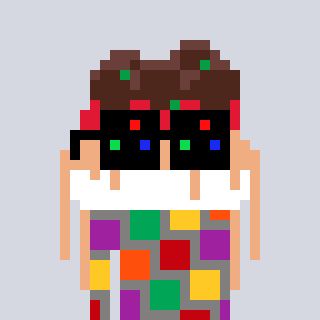
a pixel art character with square black sunglasses, a spaghetti-shaped head and a bluegrey-colored body on a cool background